Interaction volume radius: 5 \u00c5
Interaction volume height: 10 \u00c5
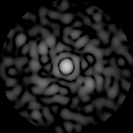
Disorder parameter: 0.8512